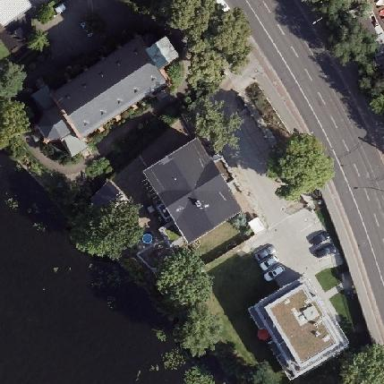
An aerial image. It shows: Building.